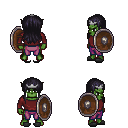
a pixel art fantasy rpg character, male body template, orc, green skin, maroon long-sleeve shirt, magenta pants, raven unkempt hairstyle, silver tiara, gray slippers, shield, four views (front, back, left, right), 2x2 character sprite sheet, small pixel art, hard edges, no anti-aliasing